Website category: university
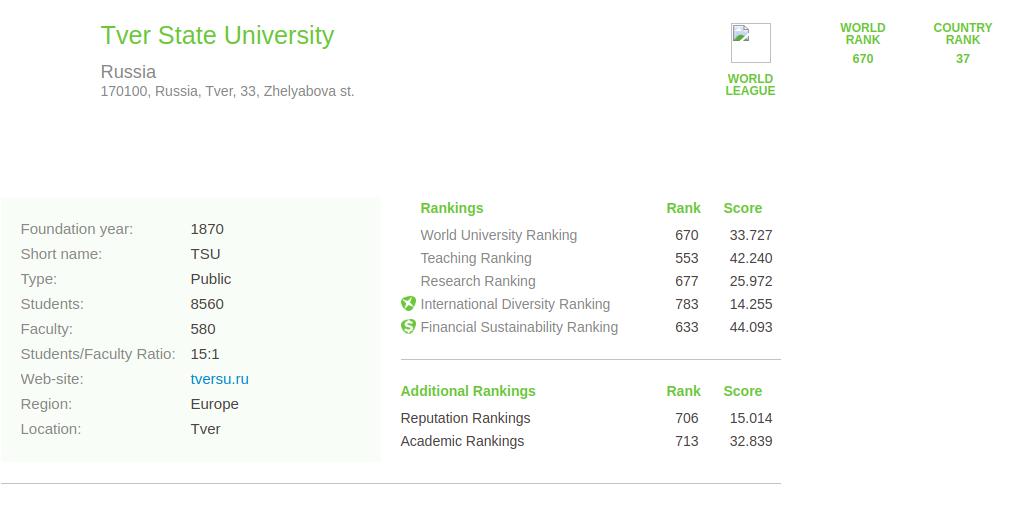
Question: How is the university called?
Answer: Tver State University

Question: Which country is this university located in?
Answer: Russia

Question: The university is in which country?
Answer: Russia

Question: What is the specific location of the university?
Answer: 170100, Russia, Tver, 33, Zhelyabova st.

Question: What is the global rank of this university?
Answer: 670

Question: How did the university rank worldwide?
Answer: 670

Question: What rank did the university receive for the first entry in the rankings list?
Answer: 670

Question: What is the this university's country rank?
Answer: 37

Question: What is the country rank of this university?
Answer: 37

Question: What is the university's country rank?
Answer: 37

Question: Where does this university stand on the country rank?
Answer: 37

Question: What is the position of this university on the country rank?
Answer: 37

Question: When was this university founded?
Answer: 1870

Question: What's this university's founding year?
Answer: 1870

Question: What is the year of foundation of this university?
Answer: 1870

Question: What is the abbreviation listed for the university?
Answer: TSU

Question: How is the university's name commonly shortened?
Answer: TSU

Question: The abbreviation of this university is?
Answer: TSU

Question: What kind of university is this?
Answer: Public

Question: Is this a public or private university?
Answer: Public

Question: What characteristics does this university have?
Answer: Public

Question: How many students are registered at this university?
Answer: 8560

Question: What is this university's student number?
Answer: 8560

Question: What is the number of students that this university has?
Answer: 8560

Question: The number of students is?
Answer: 8560

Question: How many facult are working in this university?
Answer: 580

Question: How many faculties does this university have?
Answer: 580

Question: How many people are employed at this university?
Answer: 580

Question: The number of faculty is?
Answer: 580

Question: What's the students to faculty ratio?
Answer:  15 : 1

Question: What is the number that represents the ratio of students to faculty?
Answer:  15 : 1

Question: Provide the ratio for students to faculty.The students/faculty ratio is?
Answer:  15 : 1

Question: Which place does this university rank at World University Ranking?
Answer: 670

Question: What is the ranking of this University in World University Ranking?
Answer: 670

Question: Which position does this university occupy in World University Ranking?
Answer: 670

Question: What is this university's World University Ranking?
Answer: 670

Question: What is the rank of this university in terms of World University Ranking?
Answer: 670

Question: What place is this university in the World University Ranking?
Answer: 670

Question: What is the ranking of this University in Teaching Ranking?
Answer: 553

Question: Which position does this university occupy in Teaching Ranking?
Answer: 553

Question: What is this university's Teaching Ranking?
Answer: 553

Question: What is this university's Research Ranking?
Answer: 677

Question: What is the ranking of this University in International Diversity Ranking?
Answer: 783

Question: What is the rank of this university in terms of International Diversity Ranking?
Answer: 783

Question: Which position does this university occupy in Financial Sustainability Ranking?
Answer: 633

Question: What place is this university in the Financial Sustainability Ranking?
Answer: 633

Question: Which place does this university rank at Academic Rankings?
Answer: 713

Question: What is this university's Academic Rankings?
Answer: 713

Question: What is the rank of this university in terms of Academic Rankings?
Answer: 713

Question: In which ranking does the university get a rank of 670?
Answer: World University Ranking

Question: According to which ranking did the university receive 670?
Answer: World University Ranking

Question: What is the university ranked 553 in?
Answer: Teaching Ranking

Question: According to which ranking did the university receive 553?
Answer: Teaching Ranking

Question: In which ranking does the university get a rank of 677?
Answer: Research Ranking

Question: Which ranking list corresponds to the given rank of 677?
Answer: Research Ranking

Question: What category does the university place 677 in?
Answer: Research Ranking

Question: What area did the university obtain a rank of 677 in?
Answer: Research Ranking

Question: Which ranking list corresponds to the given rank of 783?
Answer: International Diversity Ranking

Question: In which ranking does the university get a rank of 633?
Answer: Financial Sustainability Ranking

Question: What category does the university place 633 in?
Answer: Financial Sustainability Ranking

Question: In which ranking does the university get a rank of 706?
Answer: Reputation Rankings

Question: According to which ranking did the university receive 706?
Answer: Reputation Rankings

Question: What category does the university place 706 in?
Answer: Reputation Rankings

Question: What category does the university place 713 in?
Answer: Academic Rankings